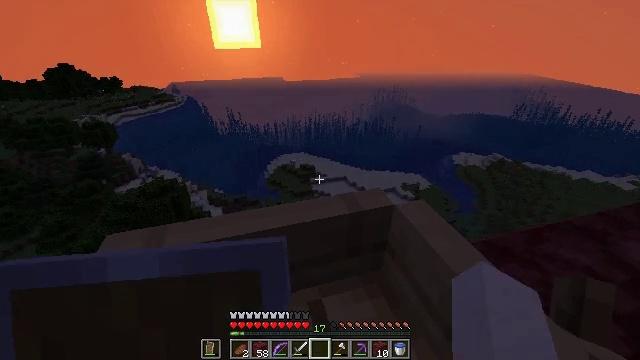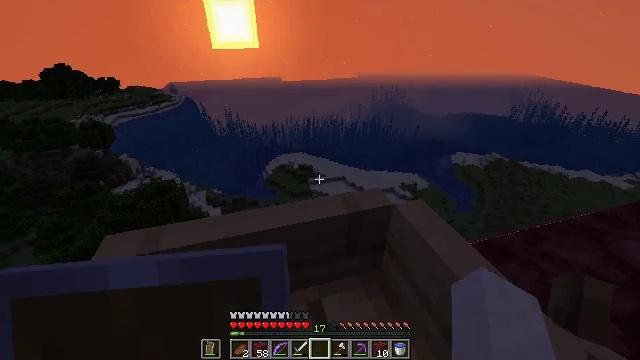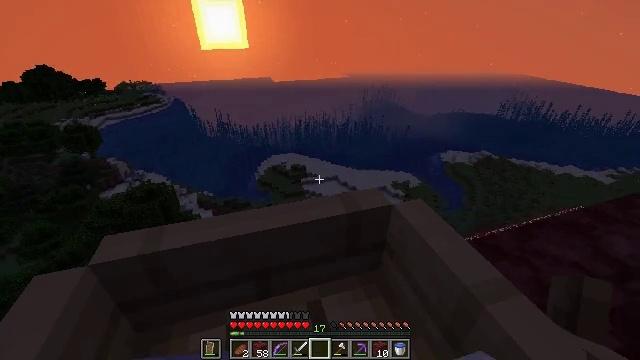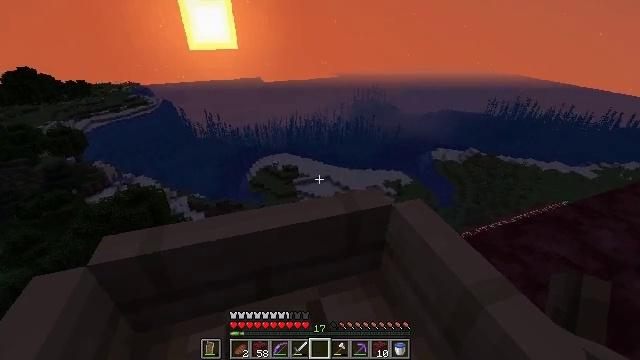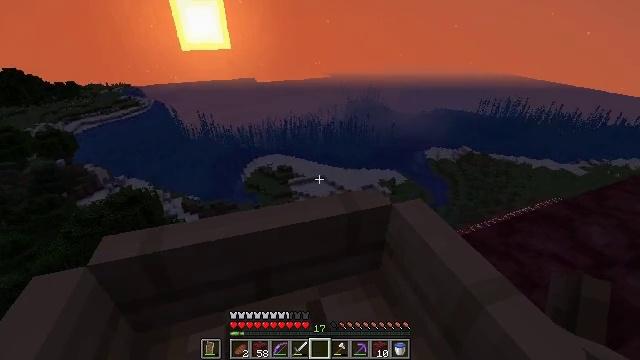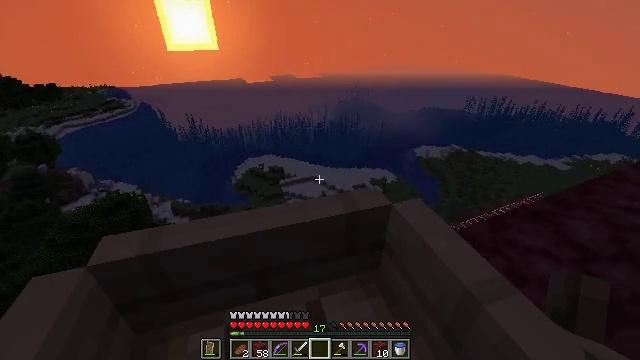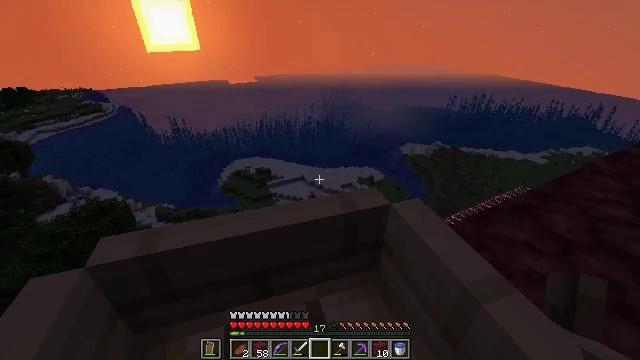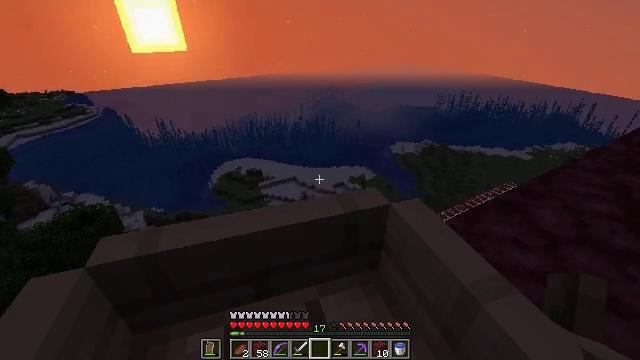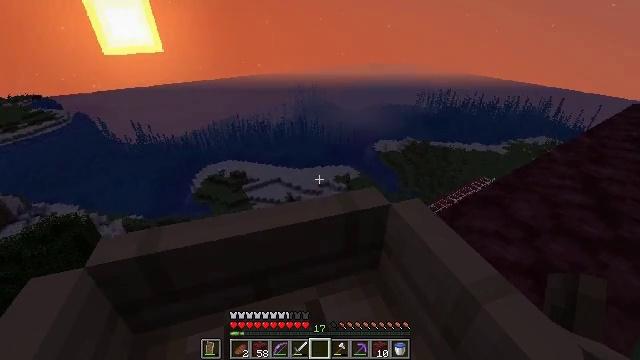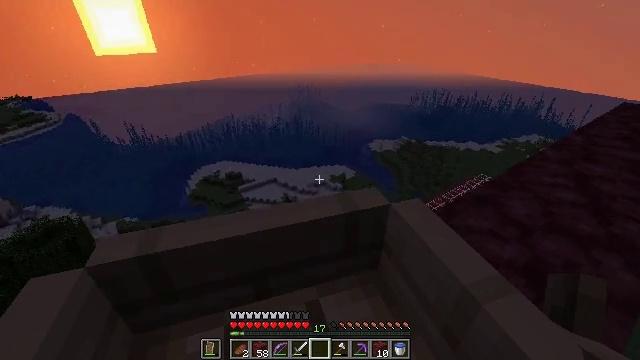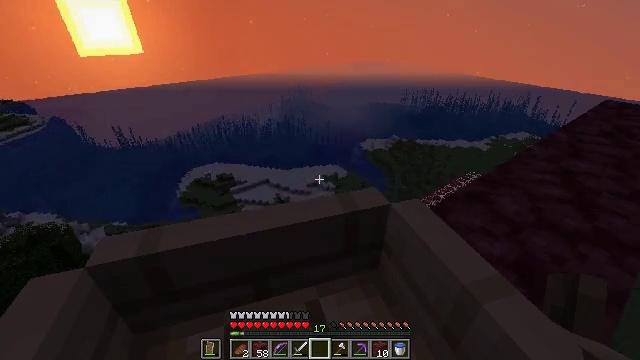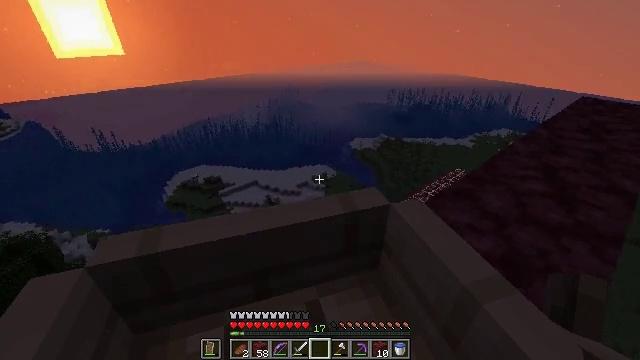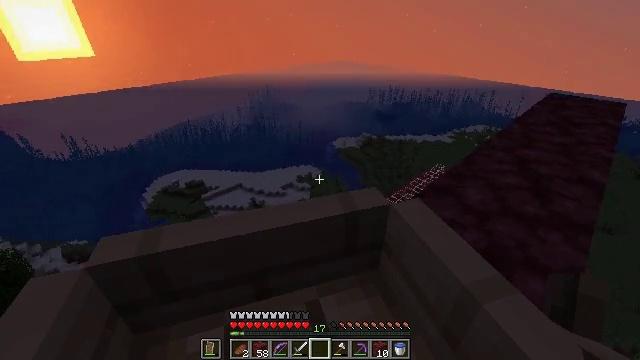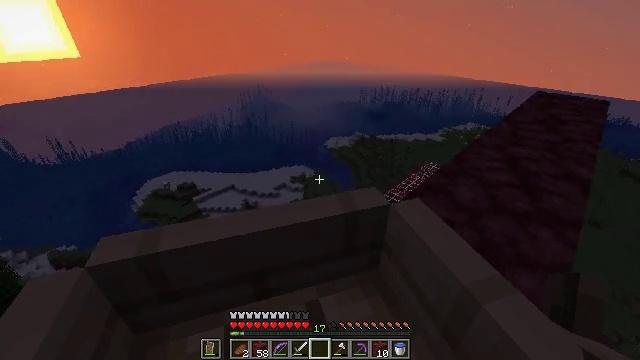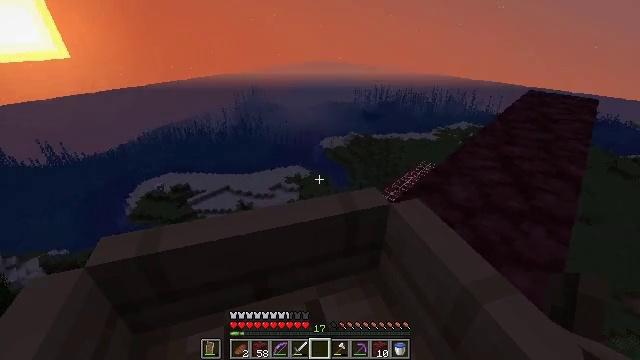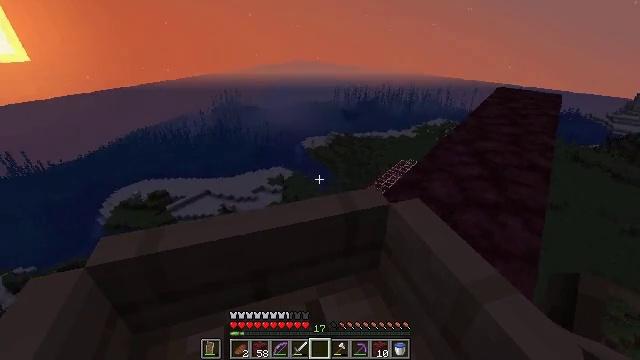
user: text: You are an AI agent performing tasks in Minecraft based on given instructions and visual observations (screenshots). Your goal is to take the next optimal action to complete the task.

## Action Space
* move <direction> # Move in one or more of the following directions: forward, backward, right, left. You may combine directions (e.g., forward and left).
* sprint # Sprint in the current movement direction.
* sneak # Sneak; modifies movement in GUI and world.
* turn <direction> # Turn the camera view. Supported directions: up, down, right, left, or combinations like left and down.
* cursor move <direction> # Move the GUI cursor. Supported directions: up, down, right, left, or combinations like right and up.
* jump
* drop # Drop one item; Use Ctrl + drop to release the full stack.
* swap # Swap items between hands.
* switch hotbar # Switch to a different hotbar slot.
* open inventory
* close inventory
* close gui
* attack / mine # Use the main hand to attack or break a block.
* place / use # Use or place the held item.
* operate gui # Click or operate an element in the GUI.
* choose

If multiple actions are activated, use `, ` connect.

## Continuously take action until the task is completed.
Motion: motion action
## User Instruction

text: Break the white bed to relocate it.
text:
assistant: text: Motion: move right
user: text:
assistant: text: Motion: move right
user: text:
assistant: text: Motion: move right
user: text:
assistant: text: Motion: move right
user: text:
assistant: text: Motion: move right
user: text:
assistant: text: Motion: move right
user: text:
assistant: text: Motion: move right
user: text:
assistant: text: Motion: move right
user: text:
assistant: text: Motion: move right
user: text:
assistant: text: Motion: move right
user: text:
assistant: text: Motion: move right
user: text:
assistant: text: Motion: move right
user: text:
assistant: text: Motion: move right
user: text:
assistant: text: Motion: move right
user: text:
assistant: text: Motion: move right
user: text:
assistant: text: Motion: move right
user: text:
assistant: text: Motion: move right
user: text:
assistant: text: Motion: move right
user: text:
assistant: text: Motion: move right
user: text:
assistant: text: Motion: move right
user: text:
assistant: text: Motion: move right
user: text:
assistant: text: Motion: move right
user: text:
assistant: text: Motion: move right
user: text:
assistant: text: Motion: move right
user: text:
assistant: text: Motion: move right
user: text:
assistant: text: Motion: move right
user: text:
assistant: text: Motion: move right
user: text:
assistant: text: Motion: move right
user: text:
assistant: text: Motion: move right
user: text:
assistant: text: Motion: turn left